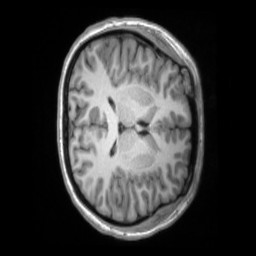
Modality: T1w
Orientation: axial
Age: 35
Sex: female
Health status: ill
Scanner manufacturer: siemens
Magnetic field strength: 3 T
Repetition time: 2.2 s
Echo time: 0.00157 s